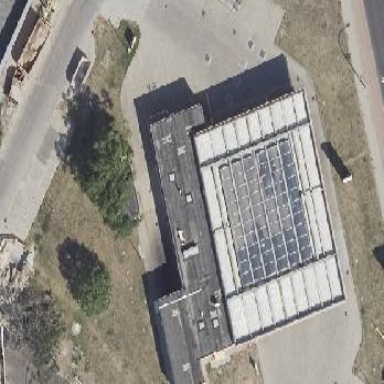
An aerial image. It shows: Retail building with flat roof.